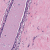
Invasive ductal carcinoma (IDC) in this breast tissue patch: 0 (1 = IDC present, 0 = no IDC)